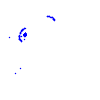
Particle: proton